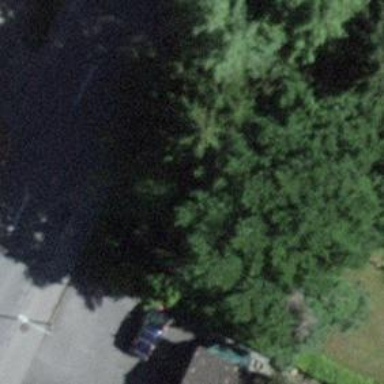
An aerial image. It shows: Garage.